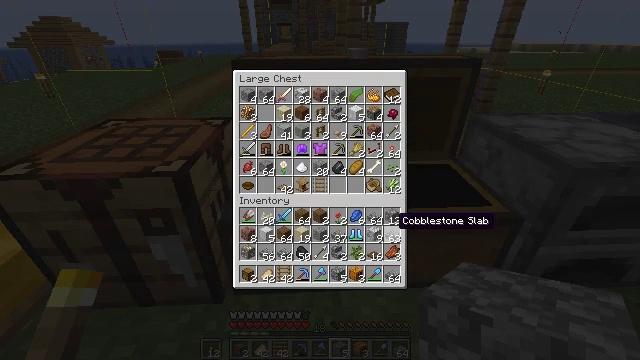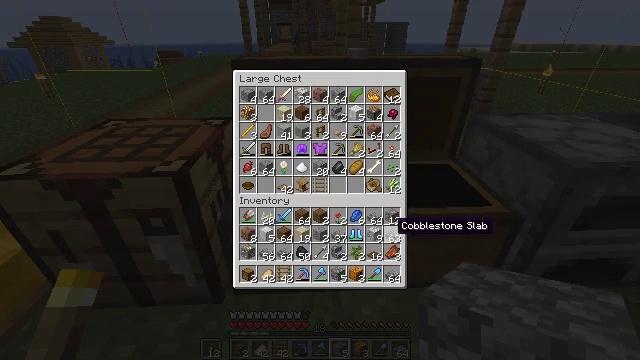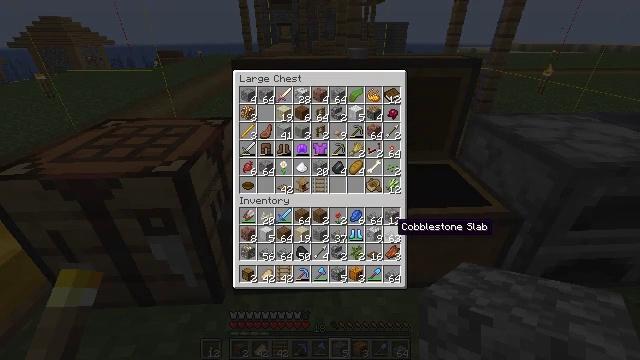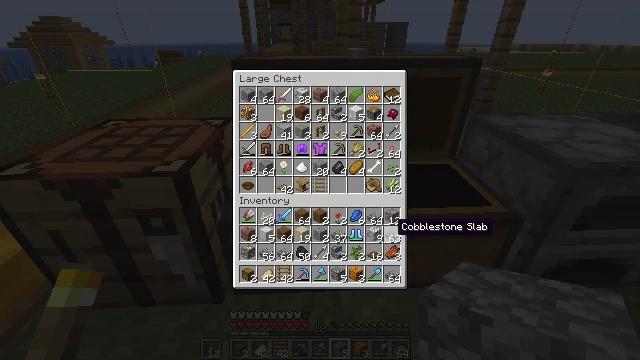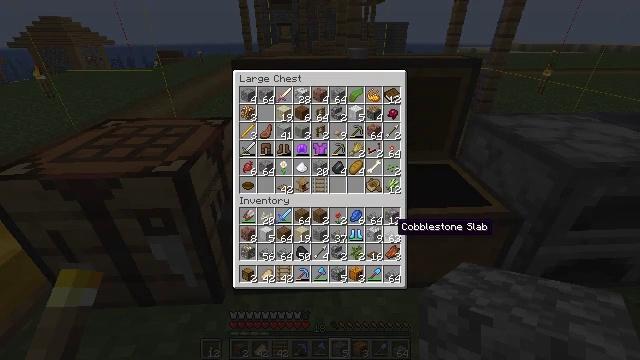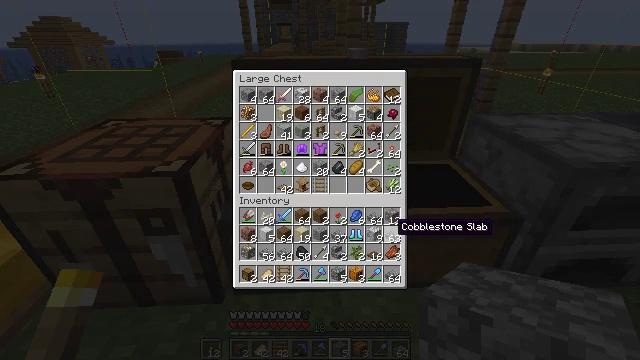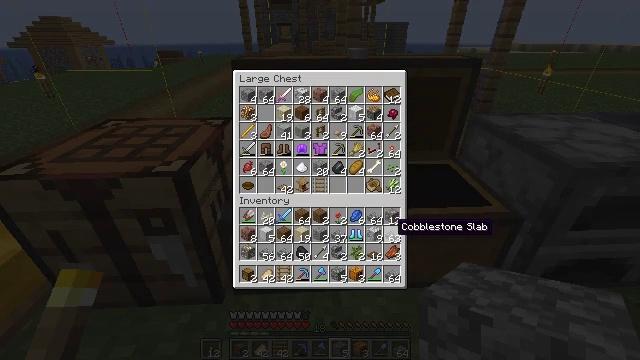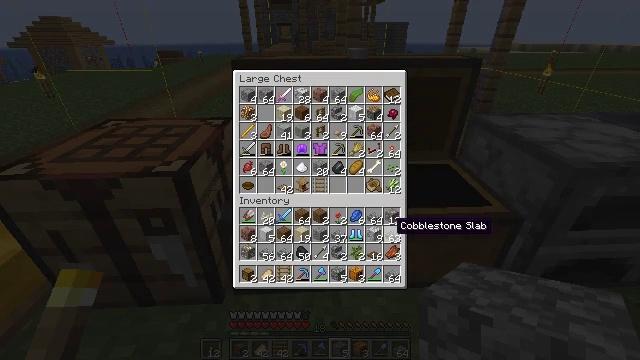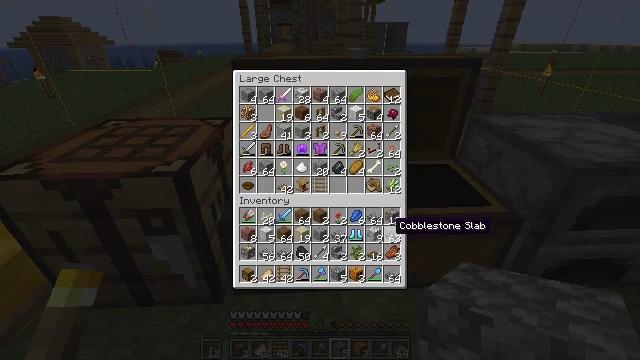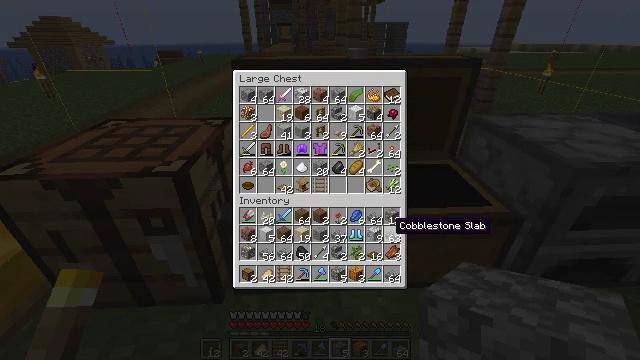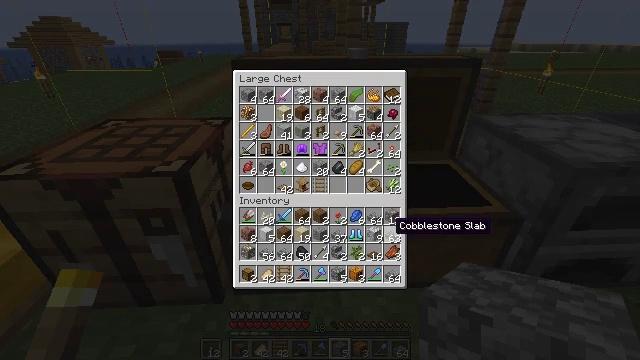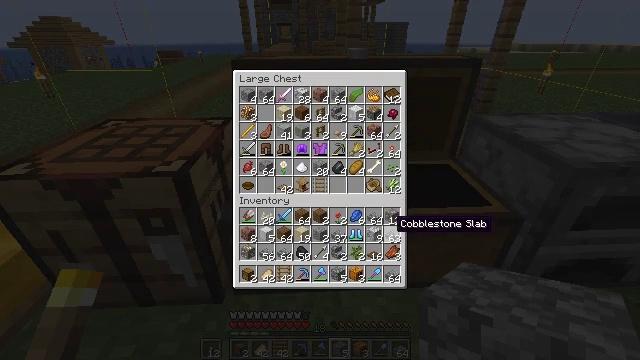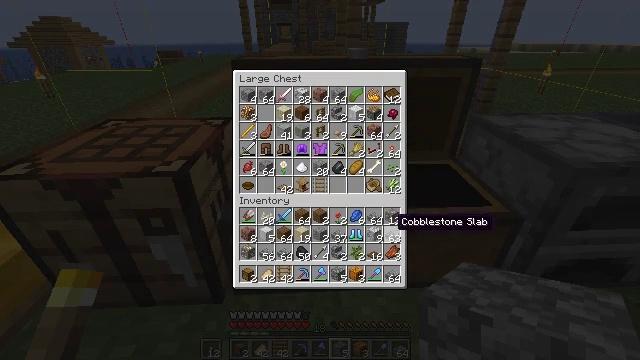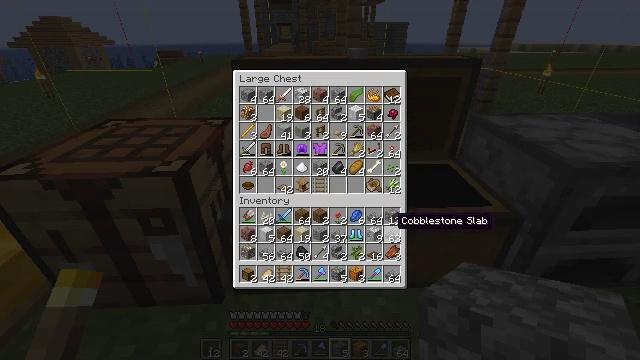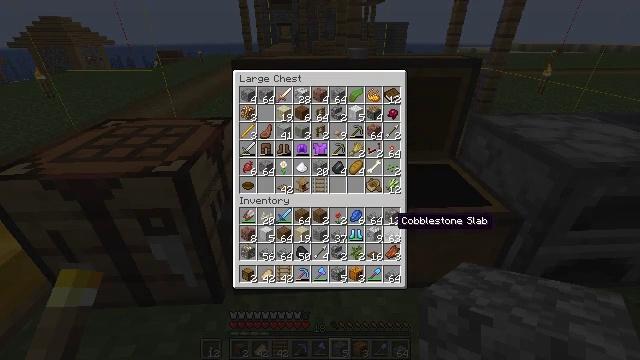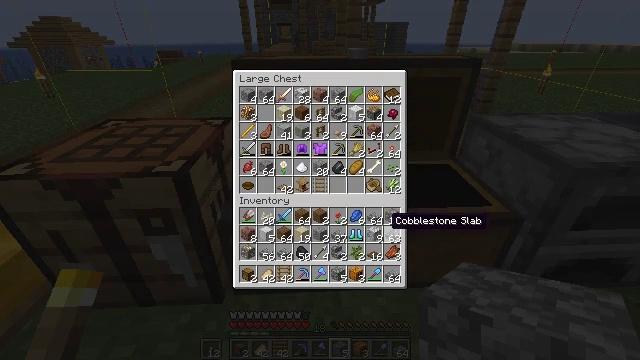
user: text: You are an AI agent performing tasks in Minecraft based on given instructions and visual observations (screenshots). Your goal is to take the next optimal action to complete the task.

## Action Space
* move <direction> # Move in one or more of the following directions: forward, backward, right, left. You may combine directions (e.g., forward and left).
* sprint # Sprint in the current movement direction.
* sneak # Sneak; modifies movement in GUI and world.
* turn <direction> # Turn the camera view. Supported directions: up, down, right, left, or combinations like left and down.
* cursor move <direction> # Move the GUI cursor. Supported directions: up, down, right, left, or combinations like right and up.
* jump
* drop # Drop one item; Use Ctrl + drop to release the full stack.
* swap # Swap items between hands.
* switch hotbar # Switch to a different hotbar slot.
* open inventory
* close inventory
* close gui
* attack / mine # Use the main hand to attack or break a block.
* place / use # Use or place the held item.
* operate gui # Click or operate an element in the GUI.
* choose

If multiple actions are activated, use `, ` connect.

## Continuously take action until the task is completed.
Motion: motion action
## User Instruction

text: Collect soul sand blocks.
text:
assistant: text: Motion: sneak
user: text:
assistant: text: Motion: sneak
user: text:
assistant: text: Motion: sneak
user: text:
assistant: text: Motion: sneak
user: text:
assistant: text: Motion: sneak
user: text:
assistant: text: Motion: sneak
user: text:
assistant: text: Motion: sneak
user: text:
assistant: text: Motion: sneak
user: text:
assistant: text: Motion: sneak
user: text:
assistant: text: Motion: sneak
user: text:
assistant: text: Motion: sneak
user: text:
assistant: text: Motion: sneak
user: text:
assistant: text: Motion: sneak
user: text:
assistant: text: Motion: sneak
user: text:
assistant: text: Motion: sneak
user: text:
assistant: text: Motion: sneak
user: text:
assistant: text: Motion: sneak
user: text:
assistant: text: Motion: sneak
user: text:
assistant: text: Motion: sneak
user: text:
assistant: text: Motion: sneak
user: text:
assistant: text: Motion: sneak
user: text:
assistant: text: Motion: sneak, operate gui
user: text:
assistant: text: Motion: sneak, operate gui
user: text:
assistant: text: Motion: sneak, cursor move down, operate gui
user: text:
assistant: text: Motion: sneak
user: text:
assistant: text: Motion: sneak, operate gui
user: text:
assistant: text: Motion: sneak, operate gui
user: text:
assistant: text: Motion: sneak, operate gui
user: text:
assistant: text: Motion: sneak, cursor move right
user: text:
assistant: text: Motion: sneak